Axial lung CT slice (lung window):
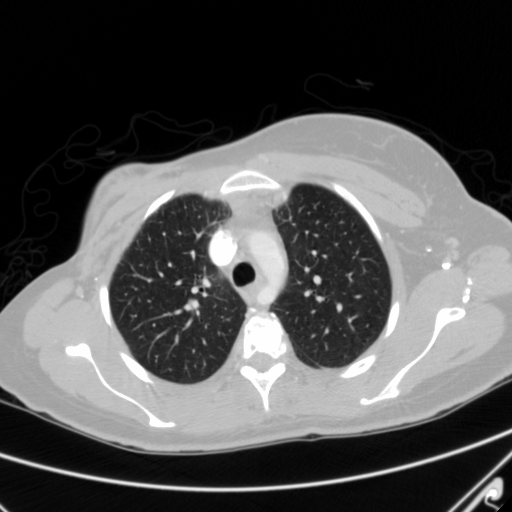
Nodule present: no